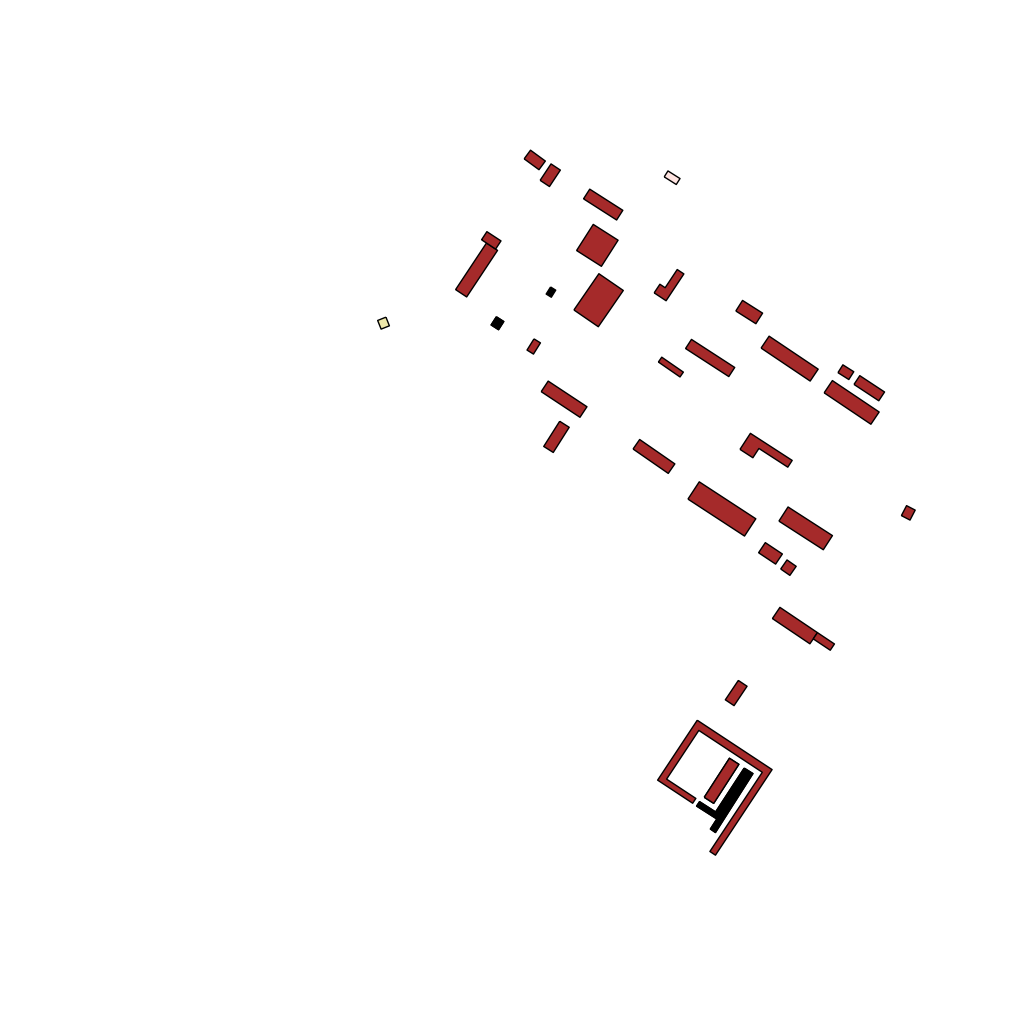
Tags: overhead vector_map, industrial, recreation, residential, individual_rise, low_rise, density_1, Building, Facility, Gas, Ythsport, 1.0 km²